Interaction volume radius: 5 \u00c5
Interaction volume height: 15 \u00c5
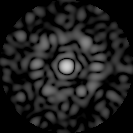
Disorder parameter: 0.8032